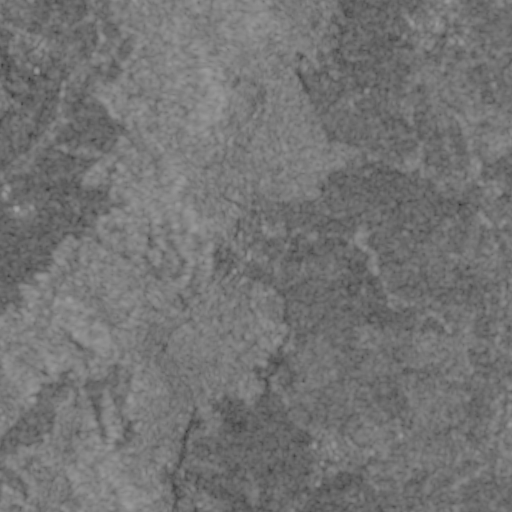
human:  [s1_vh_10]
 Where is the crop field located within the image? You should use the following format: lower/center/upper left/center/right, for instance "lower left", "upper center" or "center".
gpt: The crop field is located in the lower right of the image.
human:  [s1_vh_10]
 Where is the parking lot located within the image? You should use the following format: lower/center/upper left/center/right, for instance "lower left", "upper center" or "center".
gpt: The parking lot is located in the upper center of the image.
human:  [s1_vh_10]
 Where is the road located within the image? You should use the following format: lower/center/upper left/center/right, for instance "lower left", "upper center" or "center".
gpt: There is no road in the image.

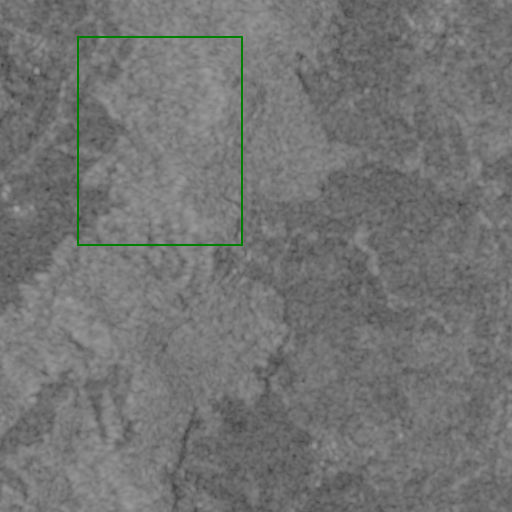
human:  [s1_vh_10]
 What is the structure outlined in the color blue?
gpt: There is no blue outline.
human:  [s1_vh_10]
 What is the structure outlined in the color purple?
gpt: There is no structure outlined in purple.